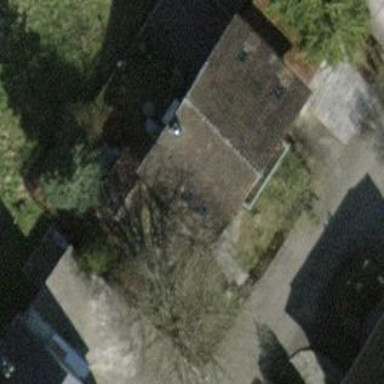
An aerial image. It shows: Building with pitched roof.